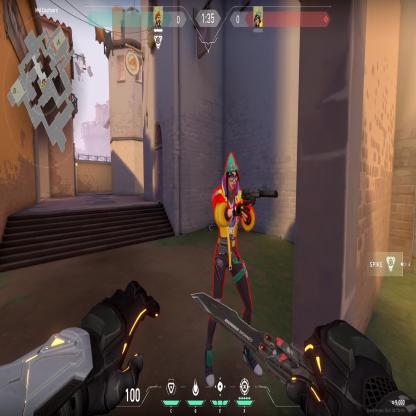
Label: enemy